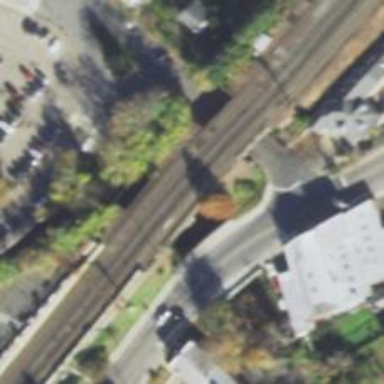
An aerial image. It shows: Bridge with electrified railway tracks featuring contact line.